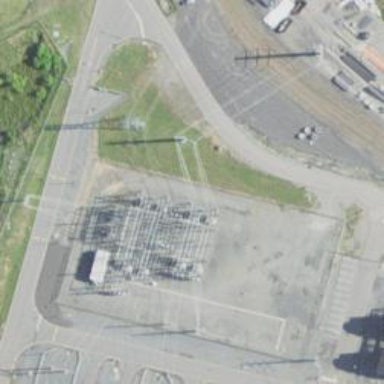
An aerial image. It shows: Switch used for power control.